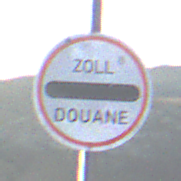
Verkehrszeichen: Zollstelle
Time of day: SunriseSunset
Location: Outdoor (Nature)
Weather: PartlyCloudy
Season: NotSpecified
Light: Natural